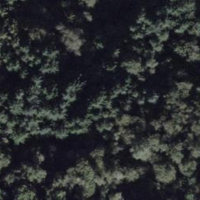
EUNIS habitat code: 44
Species observed at this site:
Fringilla coelebs